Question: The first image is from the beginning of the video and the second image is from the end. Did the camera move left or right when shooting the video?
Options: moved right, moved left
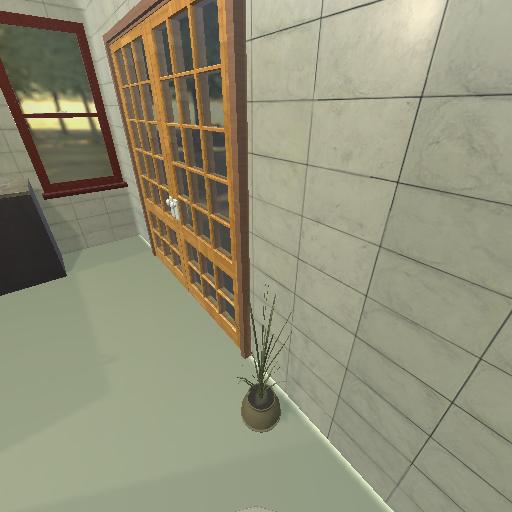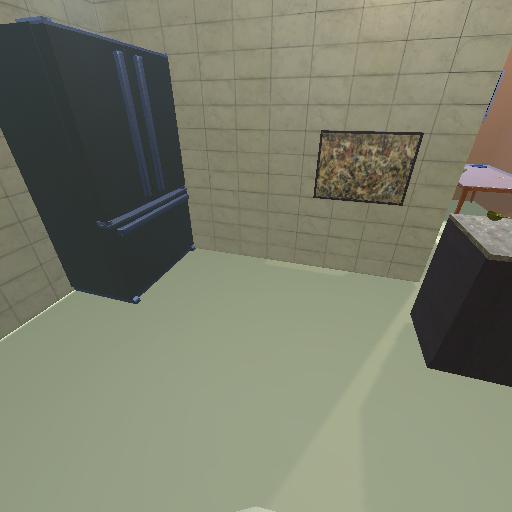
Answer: moved right